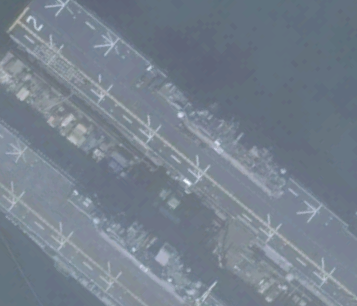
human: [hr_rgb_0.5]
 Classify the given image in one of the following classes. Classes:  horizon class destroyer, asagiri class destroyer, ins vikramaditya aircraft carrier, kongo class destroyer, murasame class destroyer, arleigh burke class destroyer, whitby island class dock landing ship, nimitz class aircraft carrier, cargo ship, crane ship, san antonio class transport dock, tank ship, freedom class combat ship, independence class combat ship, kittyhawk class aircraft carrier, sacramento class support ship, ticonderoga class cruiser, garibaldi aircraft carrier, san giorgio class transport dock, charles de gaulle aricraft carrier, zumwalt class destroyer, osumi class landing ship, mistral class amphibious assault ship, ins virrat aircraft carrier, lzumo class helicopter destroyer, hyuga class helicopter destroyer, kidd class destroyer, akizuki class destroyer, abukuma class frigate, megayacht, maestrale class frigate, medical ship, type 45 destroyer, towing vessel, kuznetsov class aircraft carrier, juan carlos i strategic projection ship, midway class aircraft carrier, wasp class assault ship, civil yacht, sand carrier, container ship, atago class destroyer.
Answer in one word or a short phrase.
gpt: Wasp class assault ship